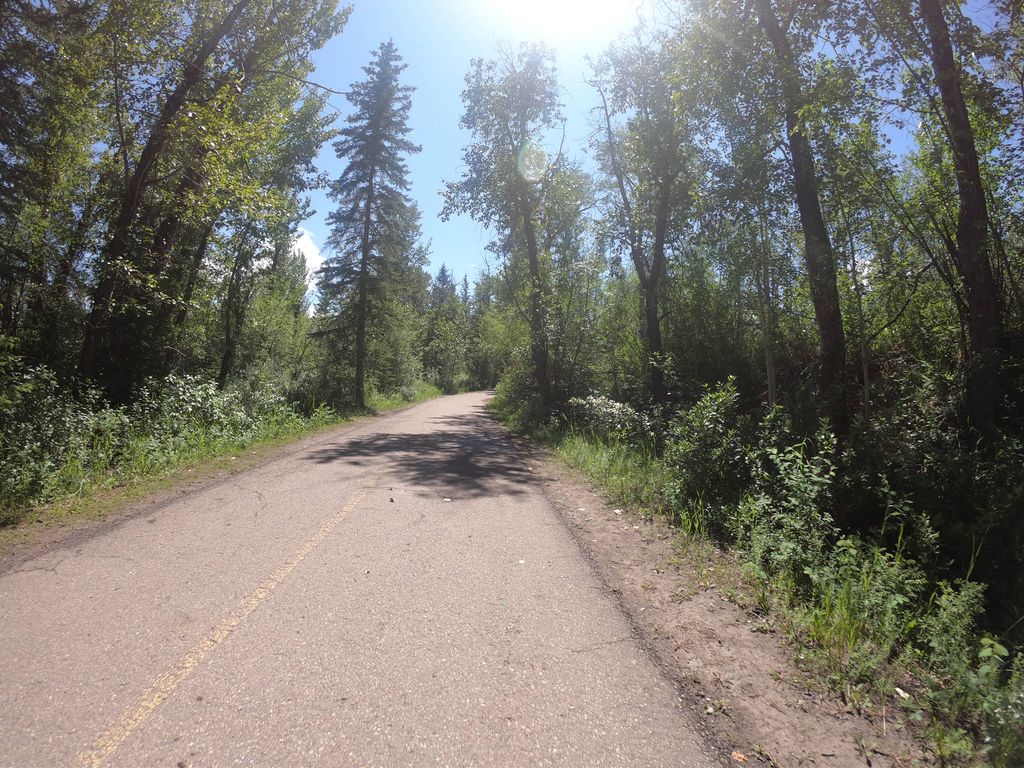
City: calgary